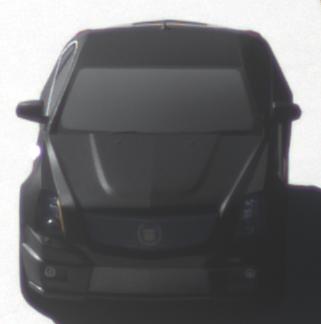
Make: Cadillac
Model: CTS-V
Detailed model: CTS-V (II) Limousine
Model produced from: 2008/11
Model produced until: 2010/12
Doors: 4
Color: black
Road condition: dry road
Daytime: morning or afternoon
Contrast: high contrast